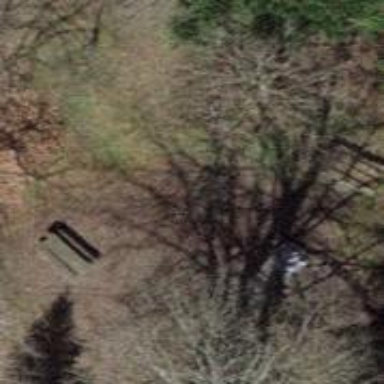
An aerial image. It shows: Picnic site with BBQ amenities available.